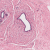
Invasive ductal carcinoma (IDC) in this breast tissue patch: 0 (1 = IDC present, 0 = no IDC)